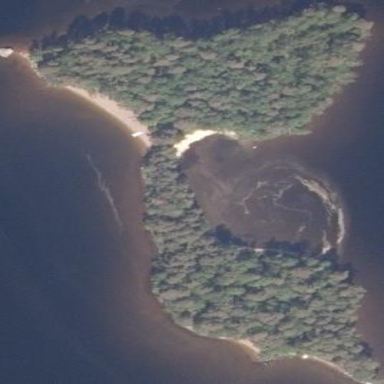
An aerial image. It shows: Image showing island.